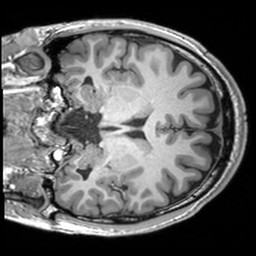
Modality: T1w
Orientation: coronal
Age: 22
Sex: male
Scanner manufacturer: siemens
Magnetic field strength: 3 T
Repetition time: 2.53 s
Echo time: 0.00298 s